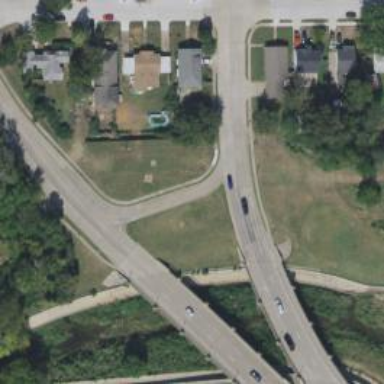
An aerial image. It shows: Secondary link road.